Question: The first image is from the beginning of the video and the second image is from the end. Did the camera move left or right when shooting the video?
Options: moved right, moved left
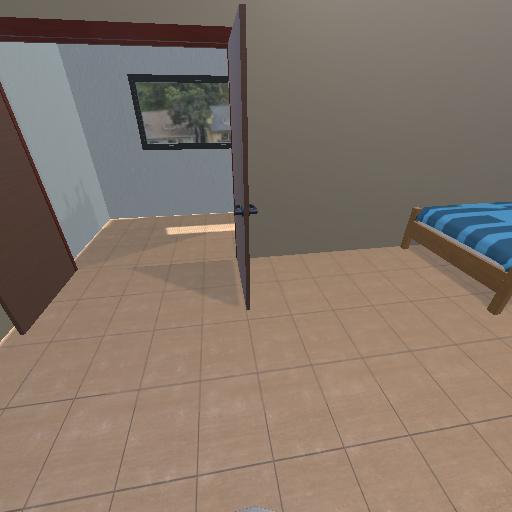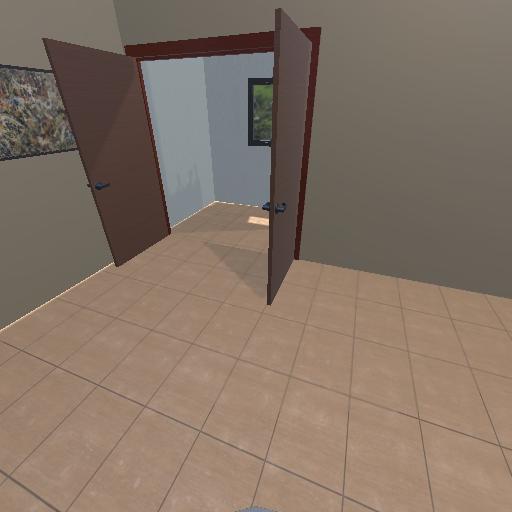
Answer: moved right